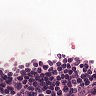
Metastatic tissue present: no